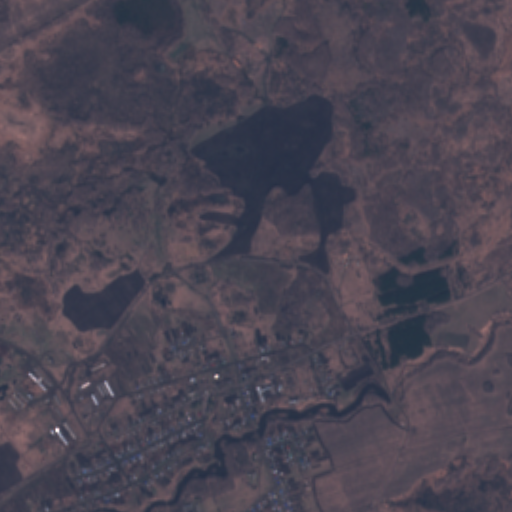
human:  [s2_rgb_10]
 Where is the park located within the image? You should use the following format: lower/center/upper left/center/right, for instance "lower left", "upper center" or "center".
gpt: The park is located in the center of the image.
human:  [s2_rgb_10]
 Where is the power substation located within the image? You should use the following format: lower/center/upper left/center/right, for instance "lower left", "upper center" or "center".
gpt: The power substation is located in the center left of the image.
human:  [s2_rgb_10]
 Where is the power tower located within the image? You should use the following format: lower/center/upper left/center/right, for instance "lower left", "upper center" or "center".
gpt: The power tower is located in the center left of the image.
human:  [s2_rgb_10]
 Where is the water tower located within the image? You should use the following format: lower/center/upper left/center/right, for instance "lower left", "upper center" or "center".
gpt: The water tower is located in the lower center of the image.
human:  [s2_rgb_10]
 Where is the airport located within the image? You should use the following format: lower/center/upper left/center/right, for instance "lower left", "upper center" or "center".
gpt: There is no airport in the image.